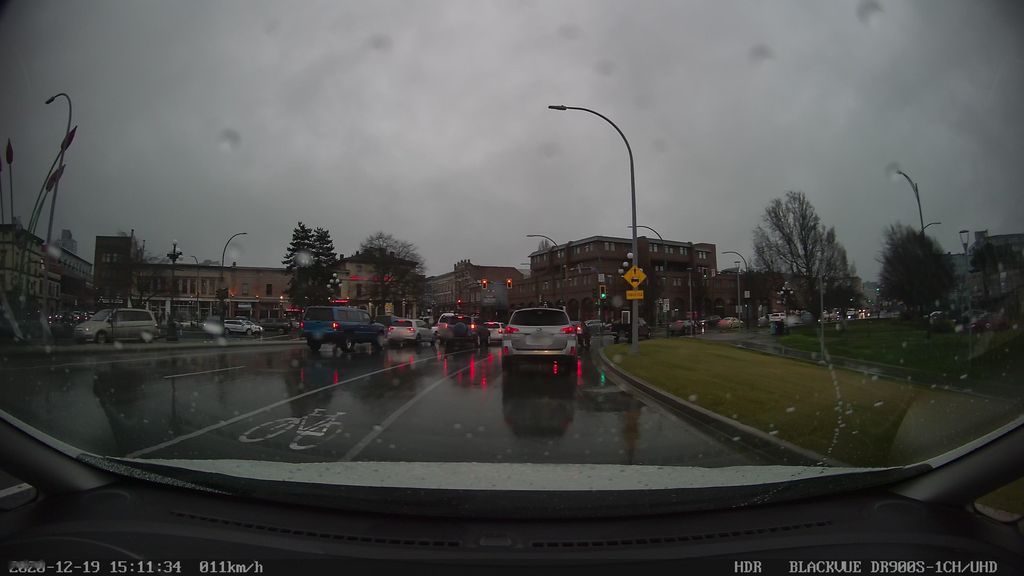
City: victoria